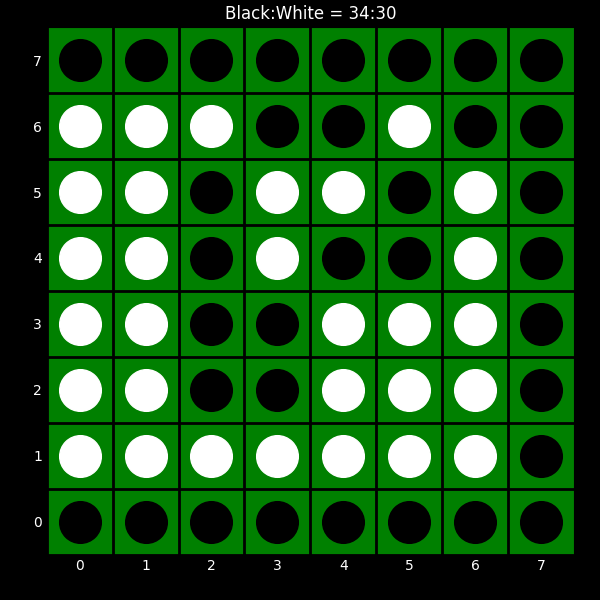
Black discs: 34
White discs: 30